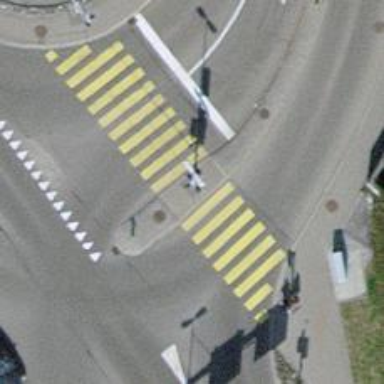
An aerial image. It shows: Road crossing with traffic signals.